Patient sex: M
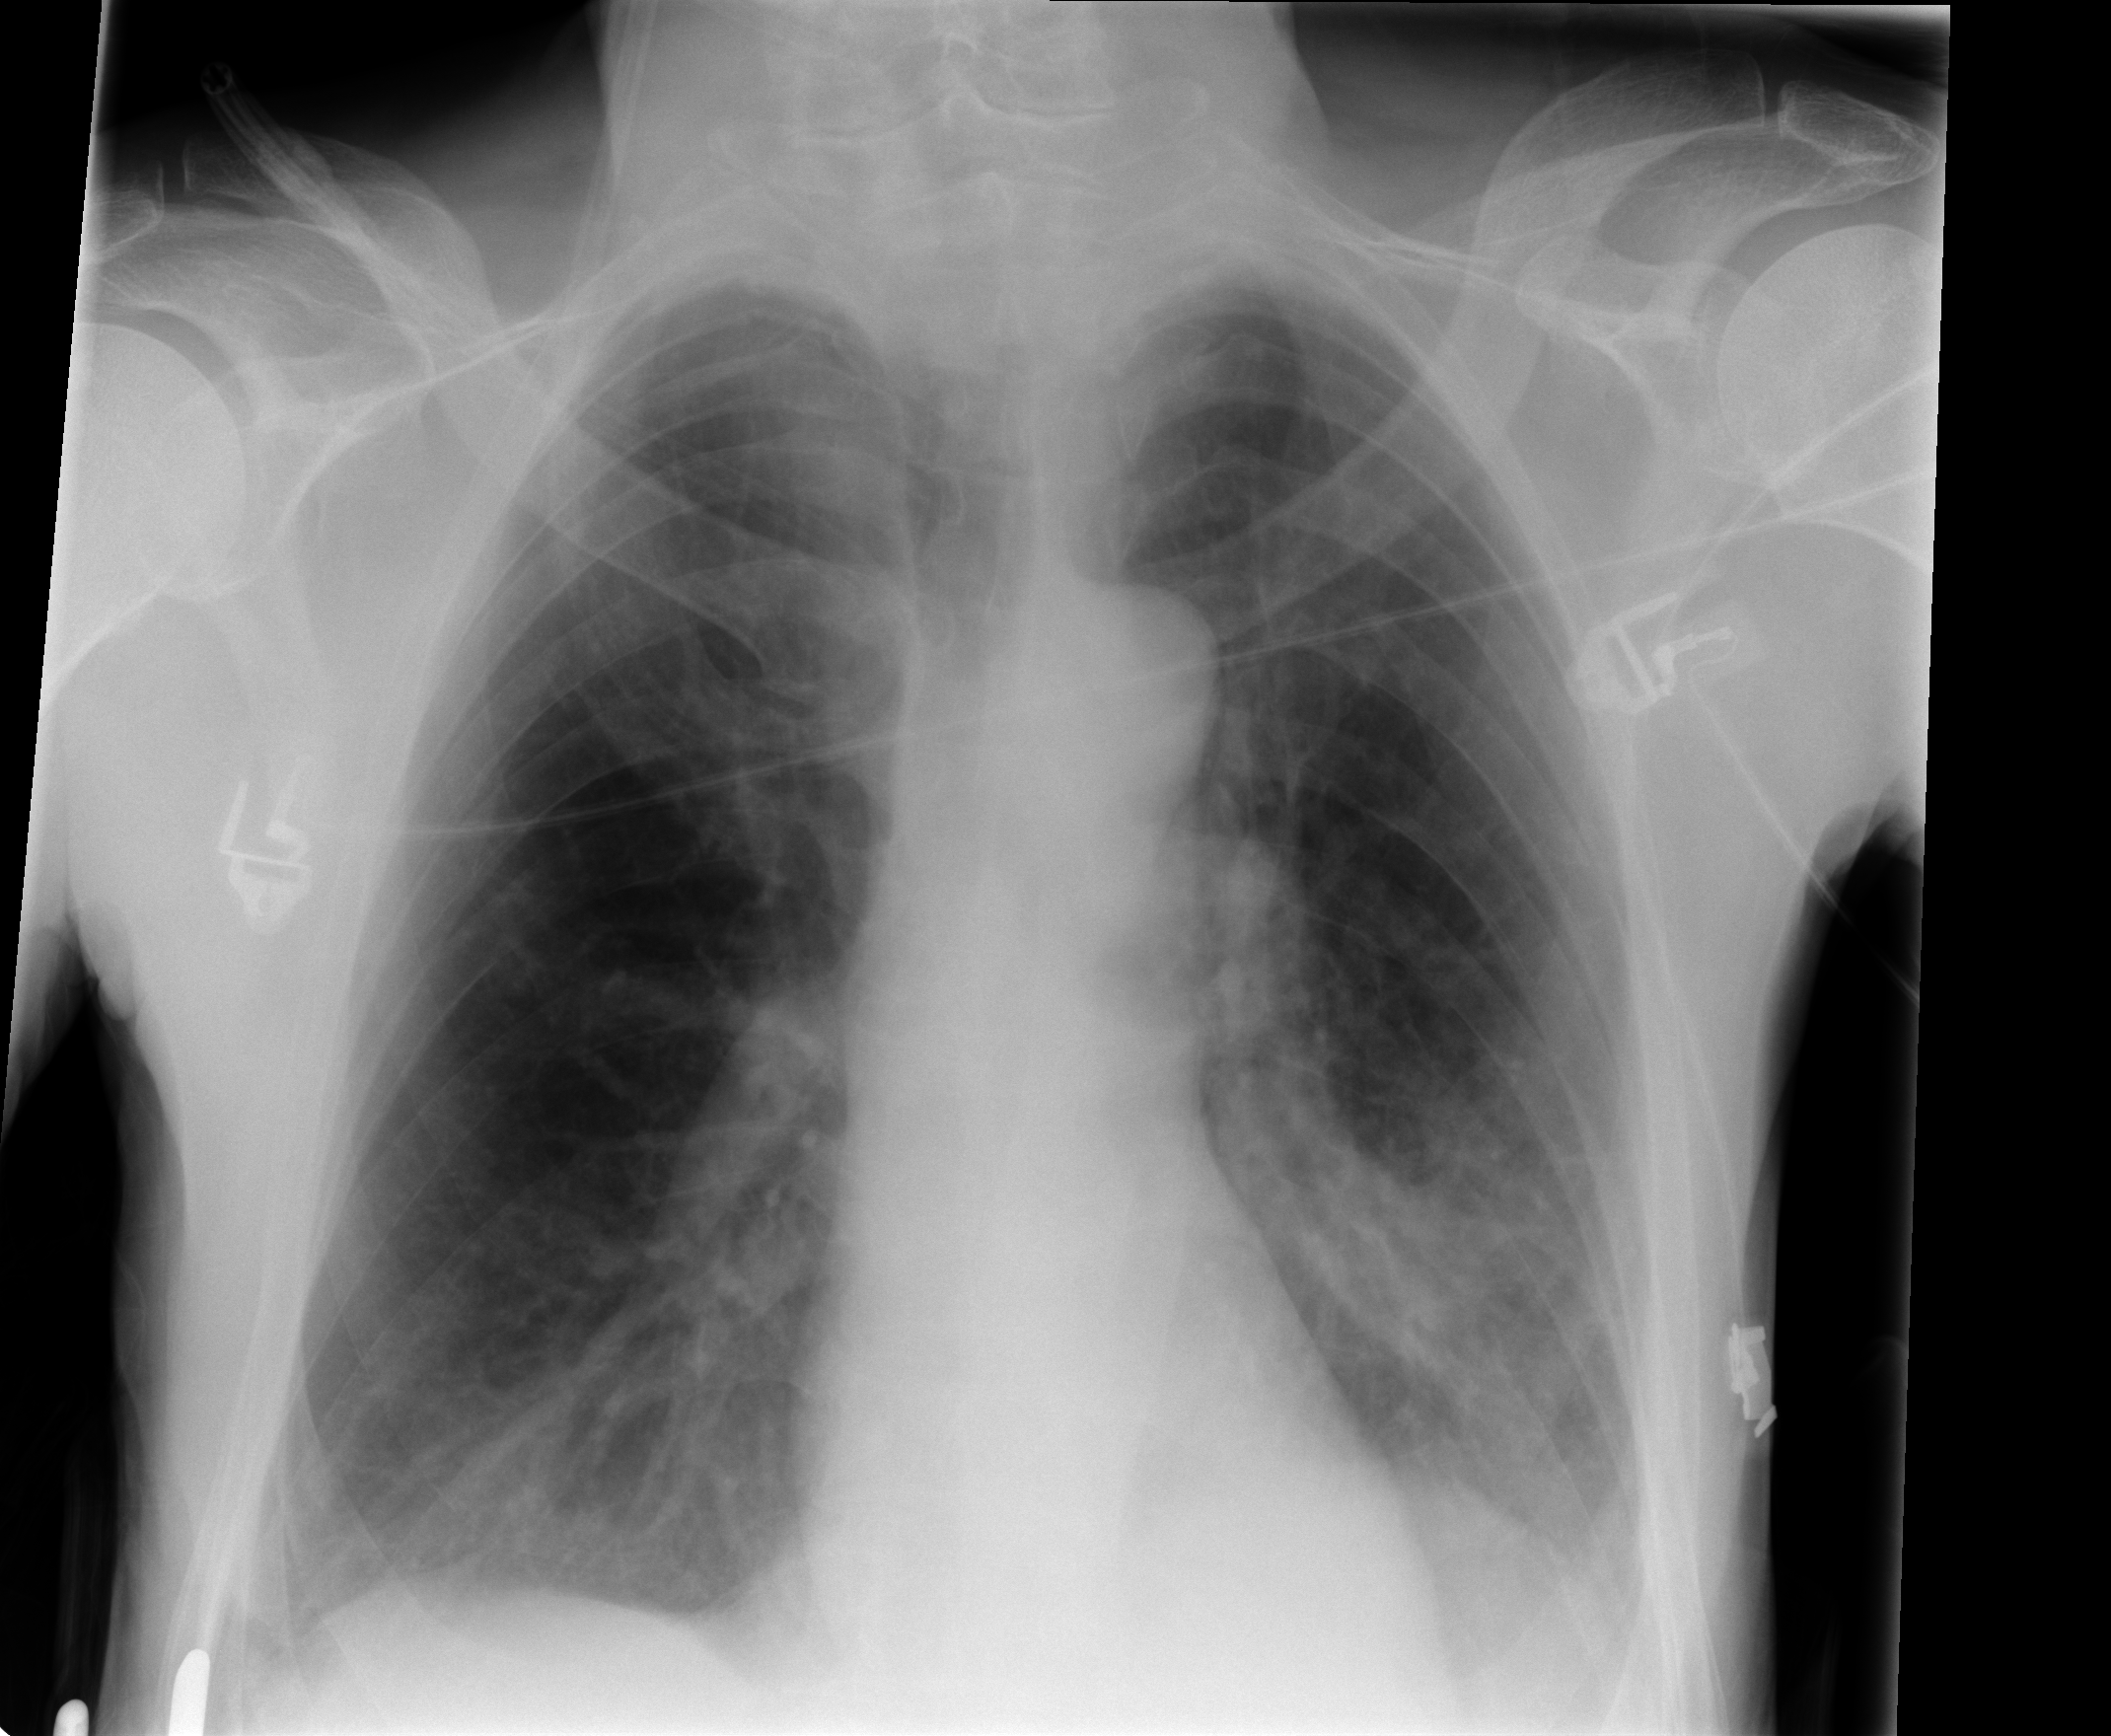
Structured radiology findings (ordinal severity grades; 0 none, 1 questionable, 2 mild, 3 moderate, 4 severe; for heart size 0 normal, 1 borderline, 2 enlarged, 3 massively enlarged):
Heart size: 0
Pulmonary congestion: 0
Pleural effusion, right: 1
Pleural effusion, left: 2
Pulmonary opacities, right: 0
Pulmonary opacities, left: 0
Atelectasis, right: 2
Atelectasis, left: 2